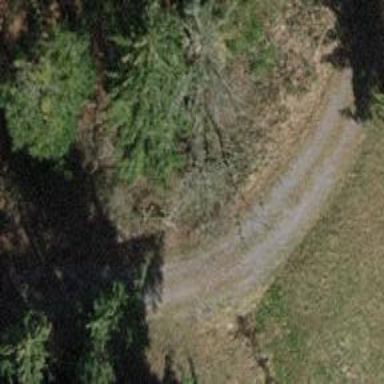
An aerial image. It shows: Culvert tunnel passing through ditch.